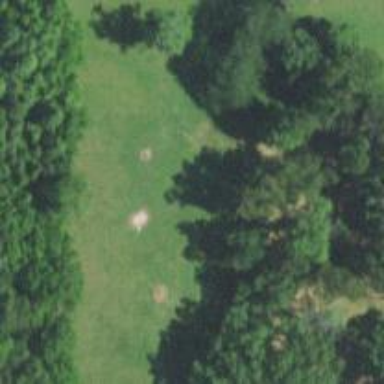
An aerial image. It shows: Disc golf hole.